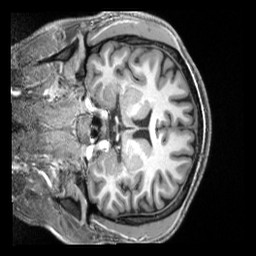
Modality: T1w
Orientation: coronal
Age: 30
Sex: male
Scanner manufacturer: siemens
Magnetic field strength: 3 T
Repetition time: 2.3 s
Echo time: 0.00229 s